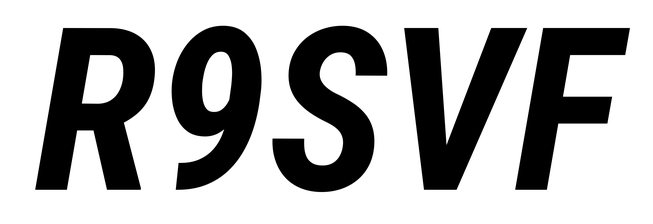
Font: Roboto-Italic_Condensed_Bold_Italic